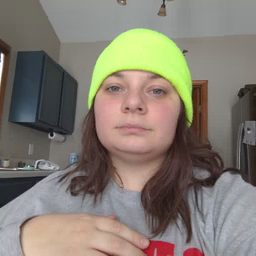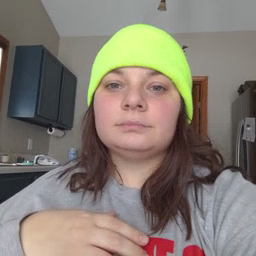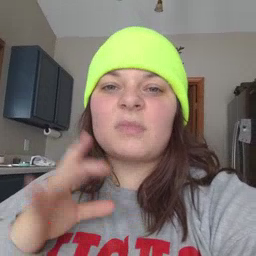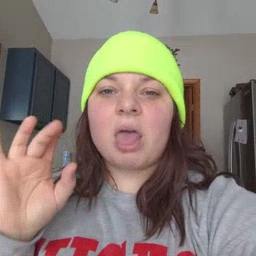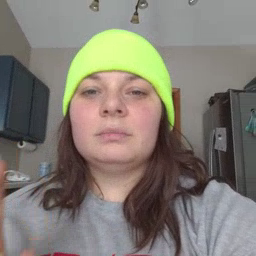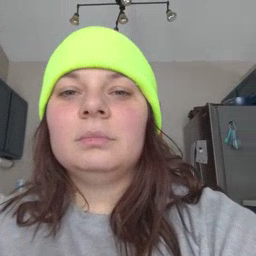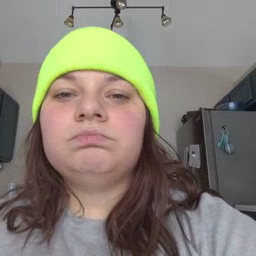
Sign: food